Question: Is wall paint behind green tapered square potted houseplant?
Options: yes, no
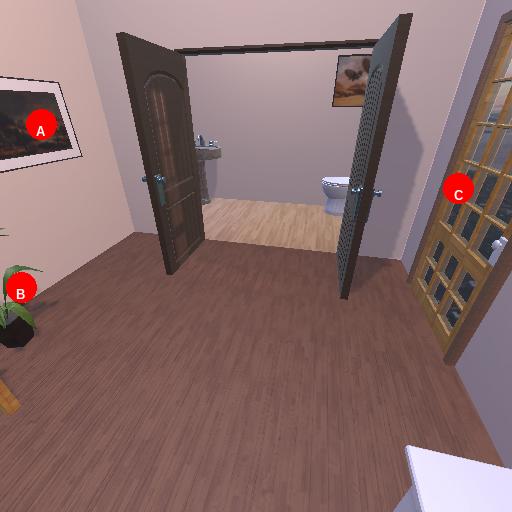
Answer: yes